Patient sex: M
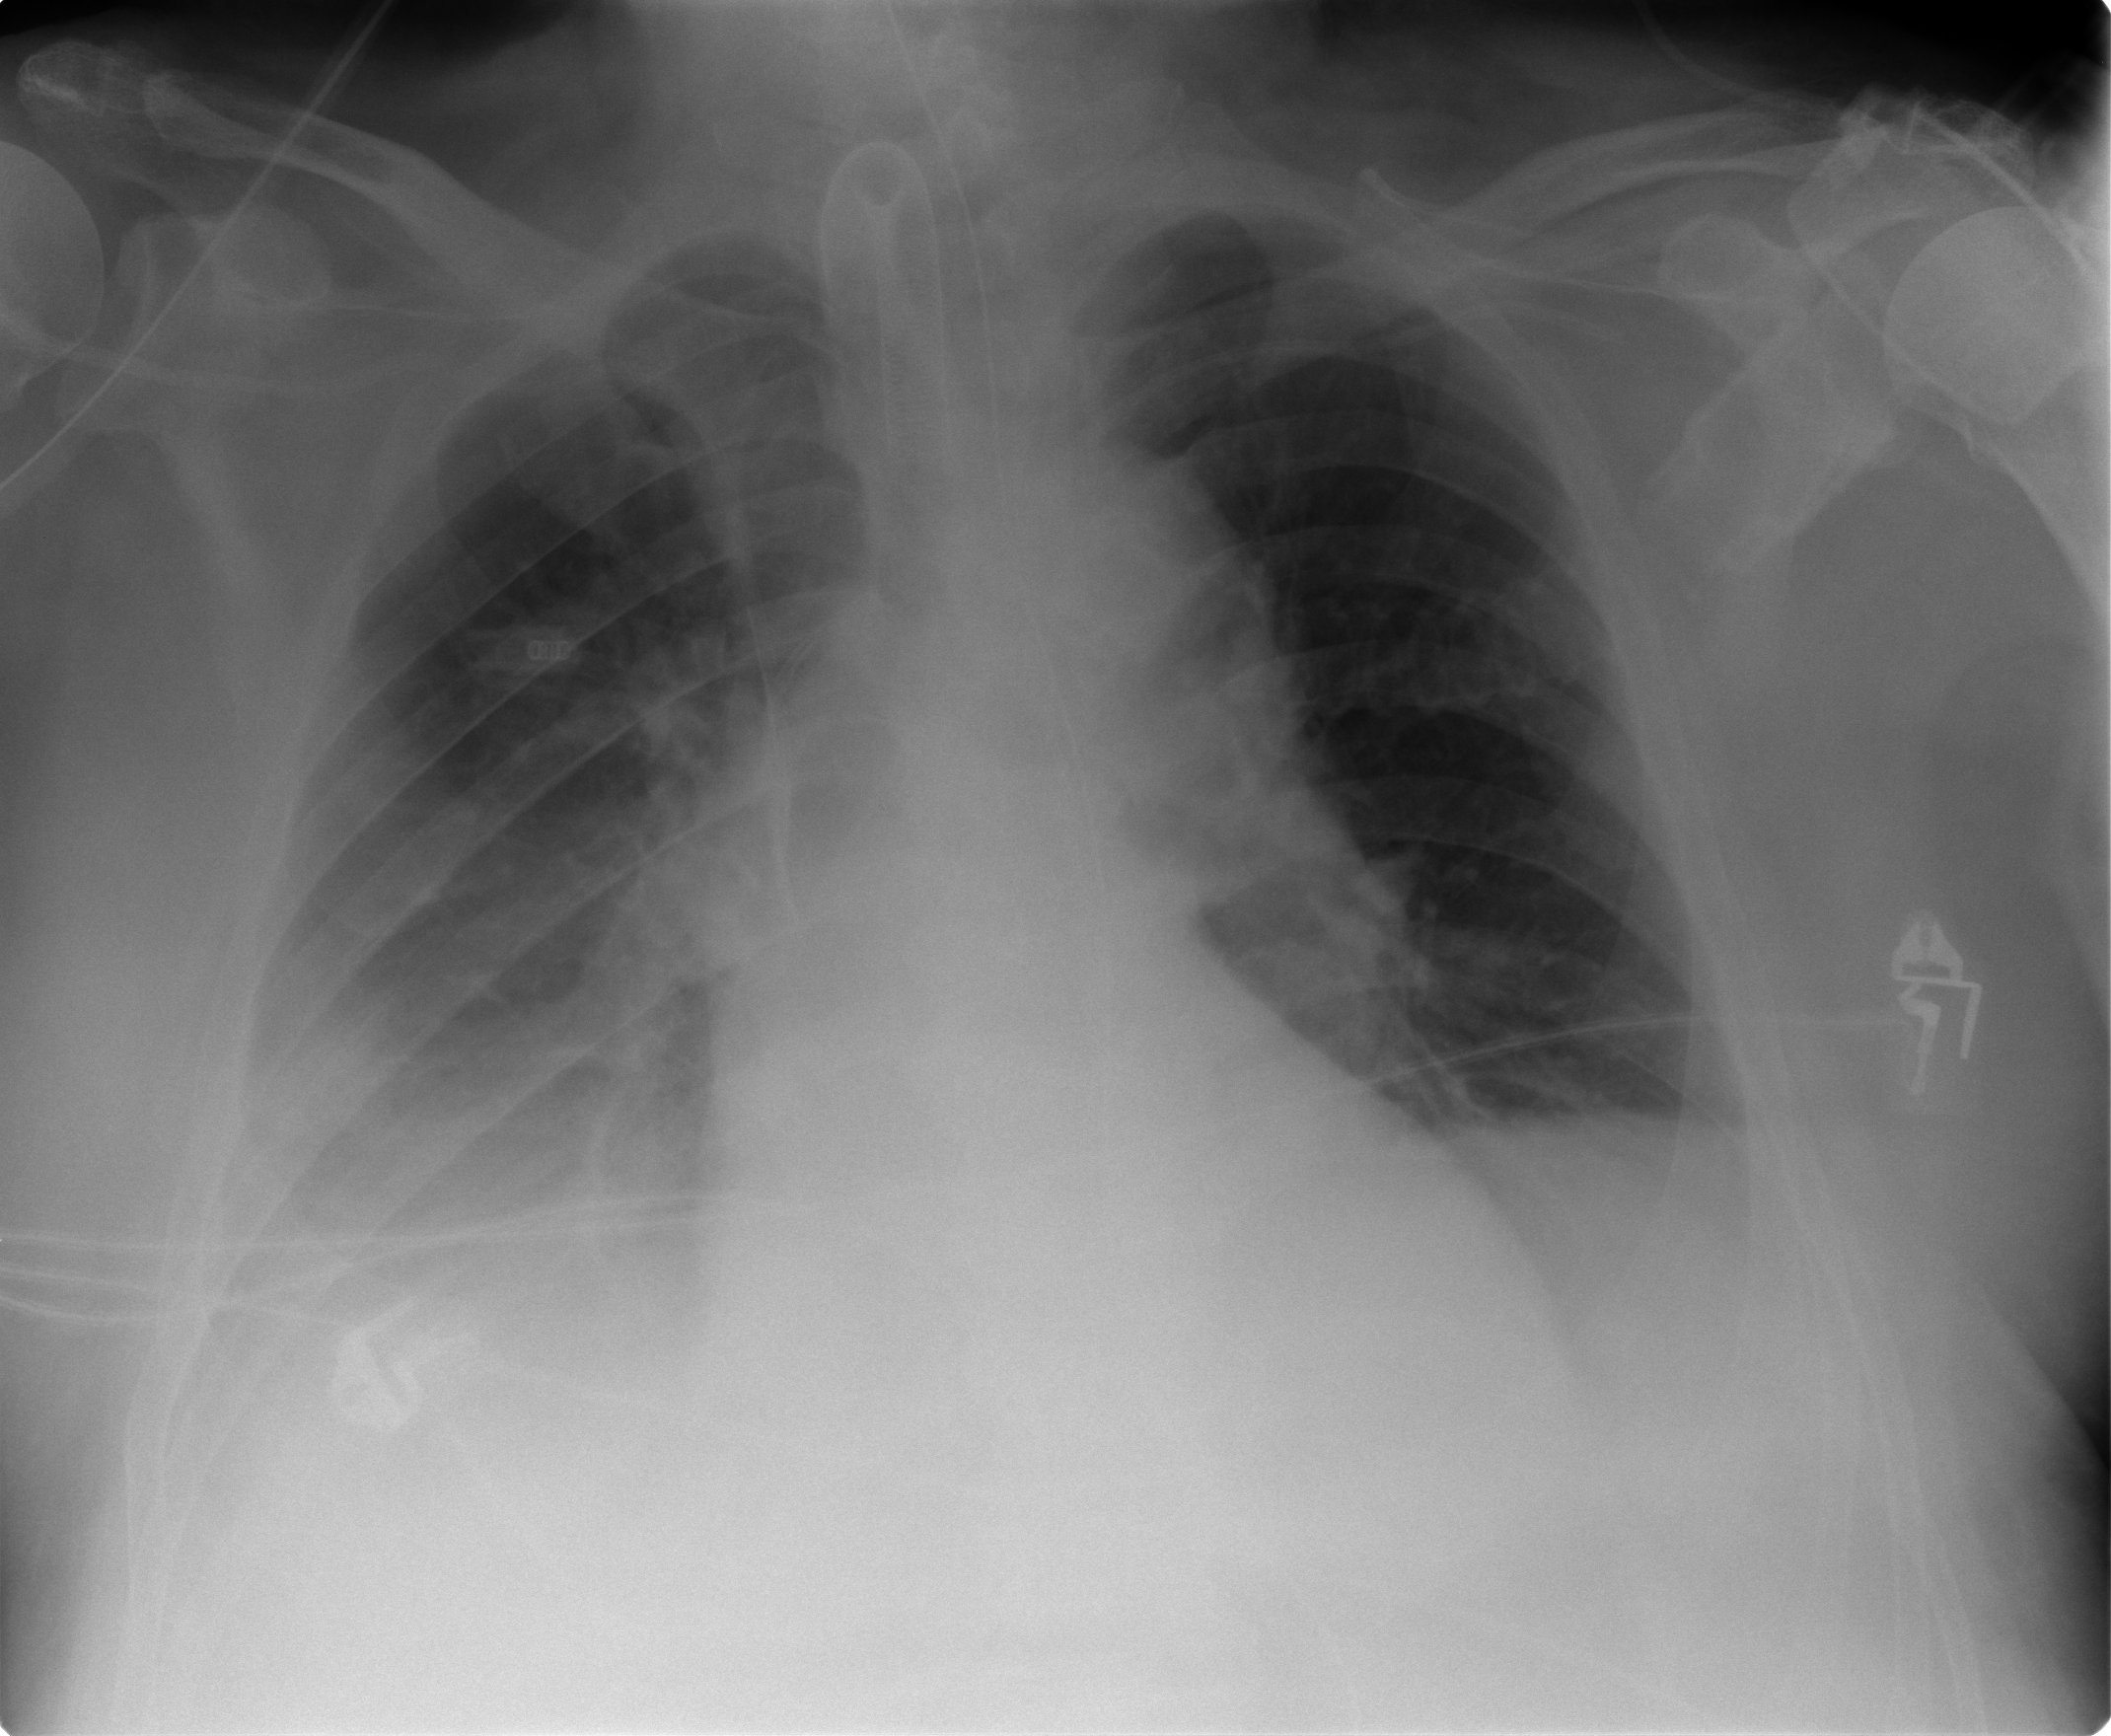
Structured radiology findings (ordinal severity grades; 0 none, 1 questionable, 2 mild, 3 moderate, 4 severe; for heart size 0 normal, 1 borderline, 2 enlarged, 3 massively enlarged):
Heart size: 2
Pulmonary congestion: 2
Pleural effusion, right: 2
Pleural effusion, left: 1
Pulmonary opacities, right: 2
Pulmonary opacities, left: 0
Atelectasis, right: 3
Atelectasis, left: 2